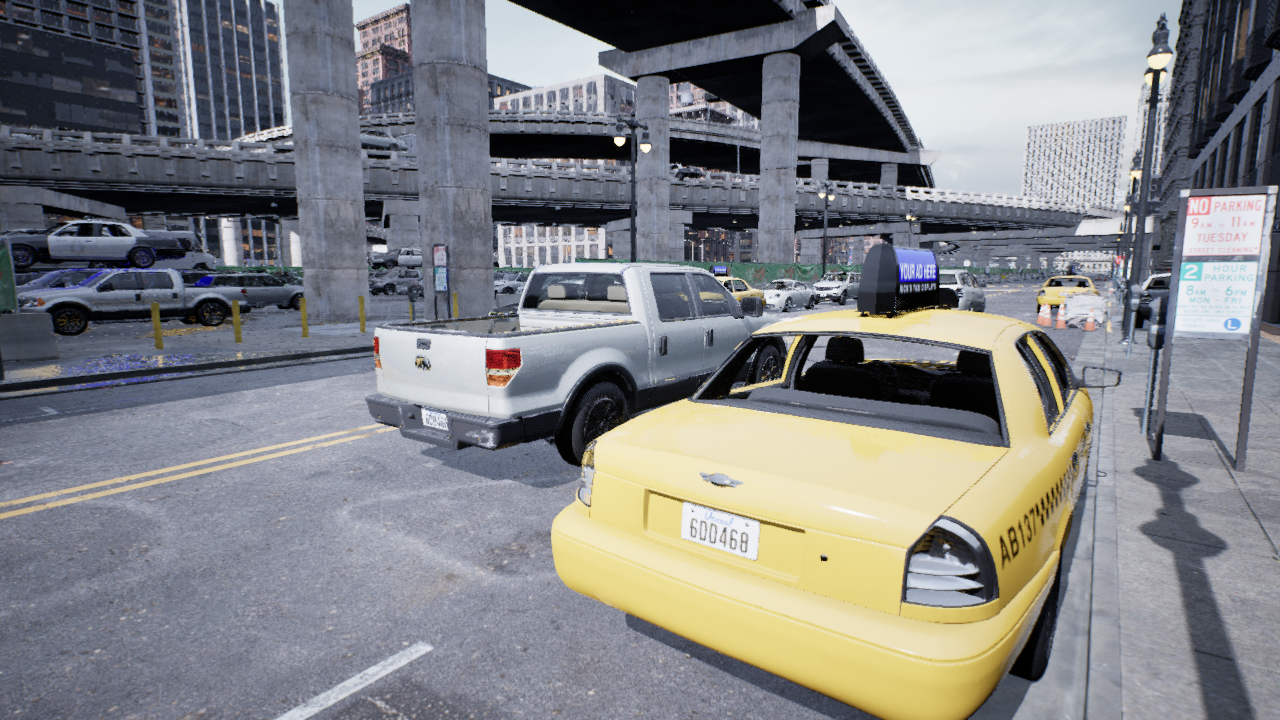
Venue: downtown
Lighting: overcast
Vehicle rig: pickup